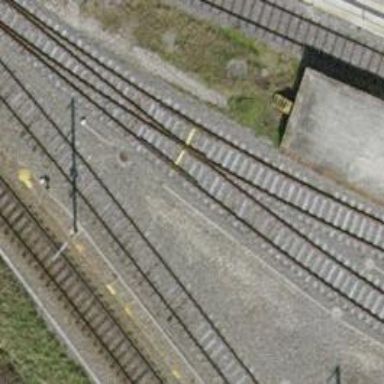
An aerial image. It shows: Railway yard with one track in service.